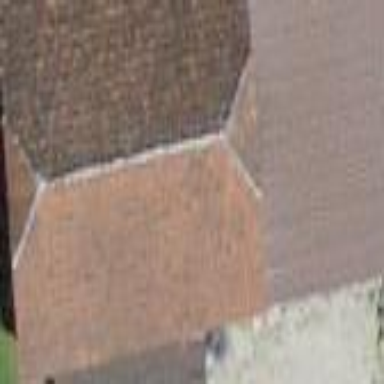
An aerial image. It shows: Barn.